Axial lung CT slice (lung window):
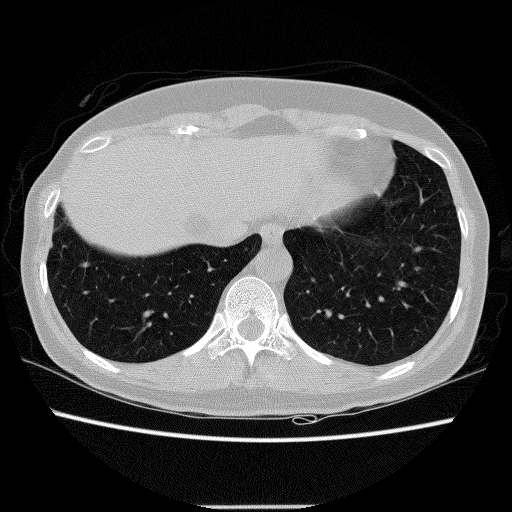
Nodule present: no